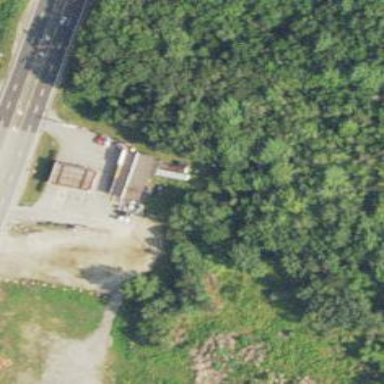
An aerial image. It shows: Fuel station.